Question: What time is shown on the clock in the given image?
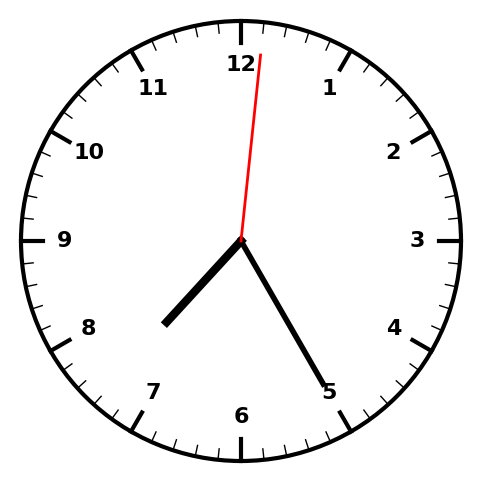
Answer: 07:25:01